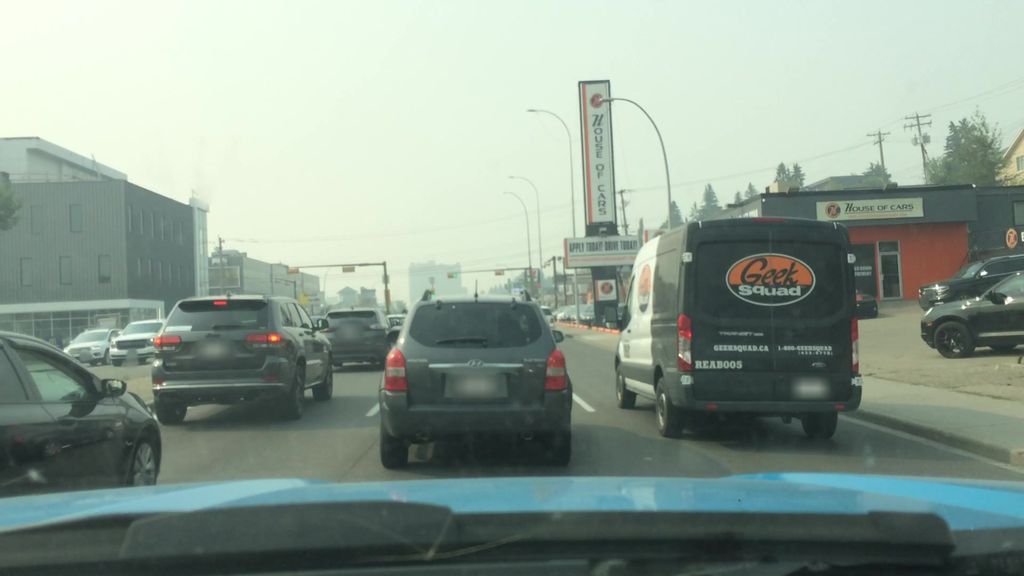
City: calgary